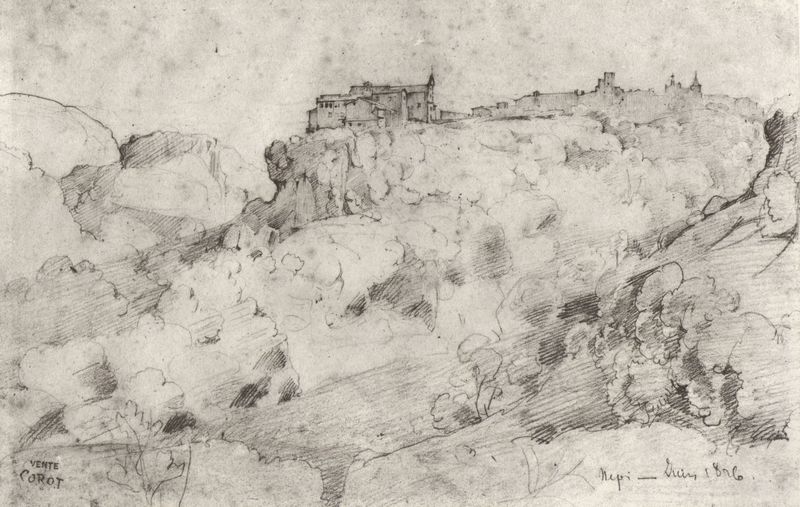
Titel: Nepi bei Rom
Künstler: Jean Baptiste Camille Corot
Standort: Chicago (Illinois)
Institution: The Art Institute of Chicago
Schlagwörter: baum, berg, dunkel, feder, felsen, himmel, schatten, weiß, bäume, kirchturm, landschaft, stadt, frankreich, grau, hell, licht, schwarz, skizze, zeichnung, dach, gebäude, haus, schloss, weg, wiese, stein, signatur, feld, horizont, häuser, hügel, natur, strauch, busch, kirche, sträucher, tal, wald, turm, ansicht, italien, abhang, berge, fels, gebirge, hang, dorf, dächer, mauer, grafik, graphik, vegetation, linien, steil, silhouette, grisaille, baumkronen, striche, befestigung, klippe, bergdorf, tusche, ruine, burg, höhe, bla, kloster, türme, kohle, festung, wälder, schraffur, radierung, strich, schraffiert, bleistift, entwurf, kohlezeichnung, bleistiftzeichnung, flecken, zeichnen, buschwerk, laubwald, reise, siedlung, stadtmauer, fleckig, felsvorsprung, weich, goethe, corot, toskana, zeichung, rhein, graphit, camille, flüchtig, silberstift, häügel, schaffur, bergsporn, nepi, pfand, vente, 20. jahrhundert, 1806, 1826, vente corot